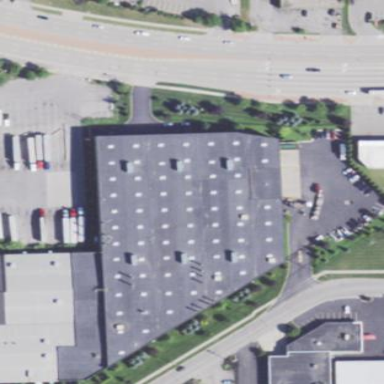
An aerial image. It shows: Warehouse.